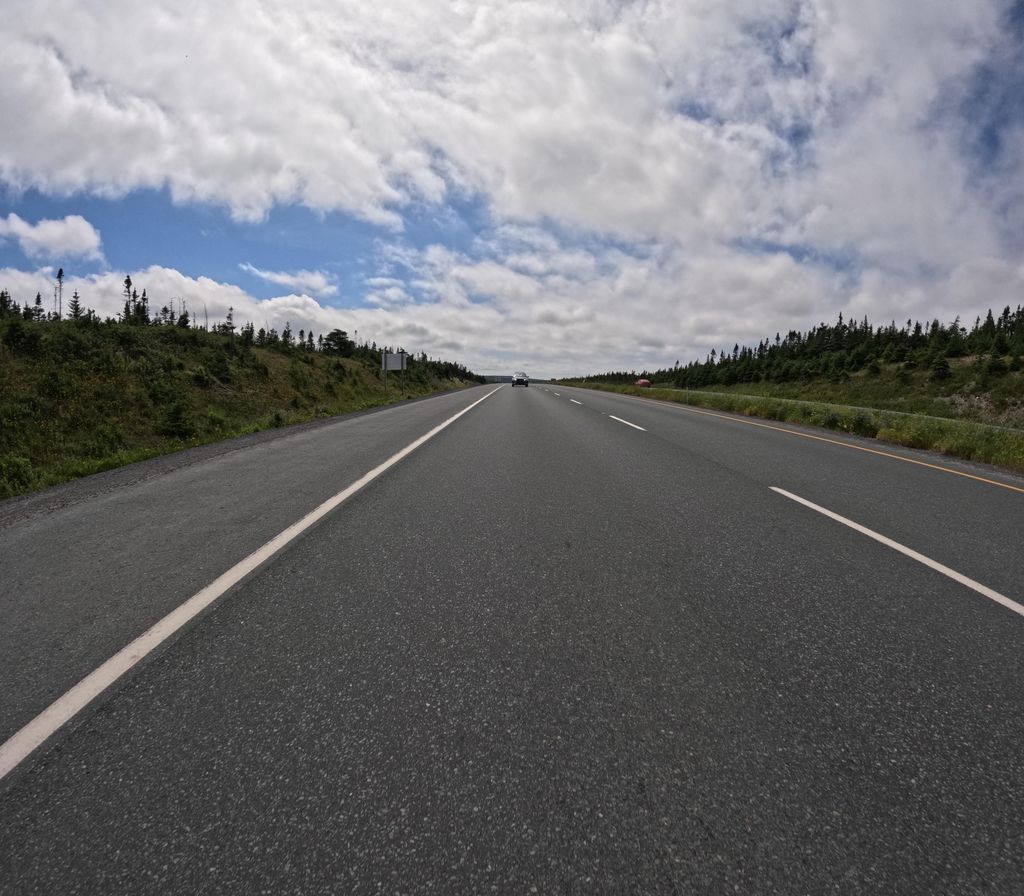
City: st_johns